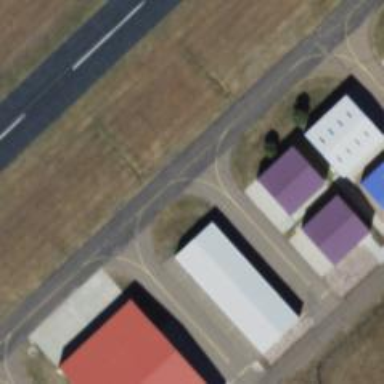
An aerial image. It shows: View of taxiway at the airport.